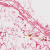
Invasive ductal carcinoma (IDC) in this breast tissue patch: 0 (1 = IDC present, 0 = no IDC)